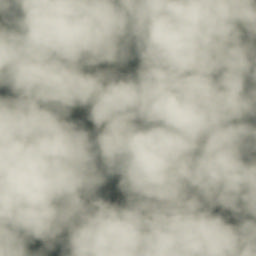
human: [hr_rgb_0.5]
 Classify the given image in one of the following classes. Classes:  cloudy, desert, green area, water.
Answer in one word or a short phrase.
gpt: cloudy